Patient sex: M
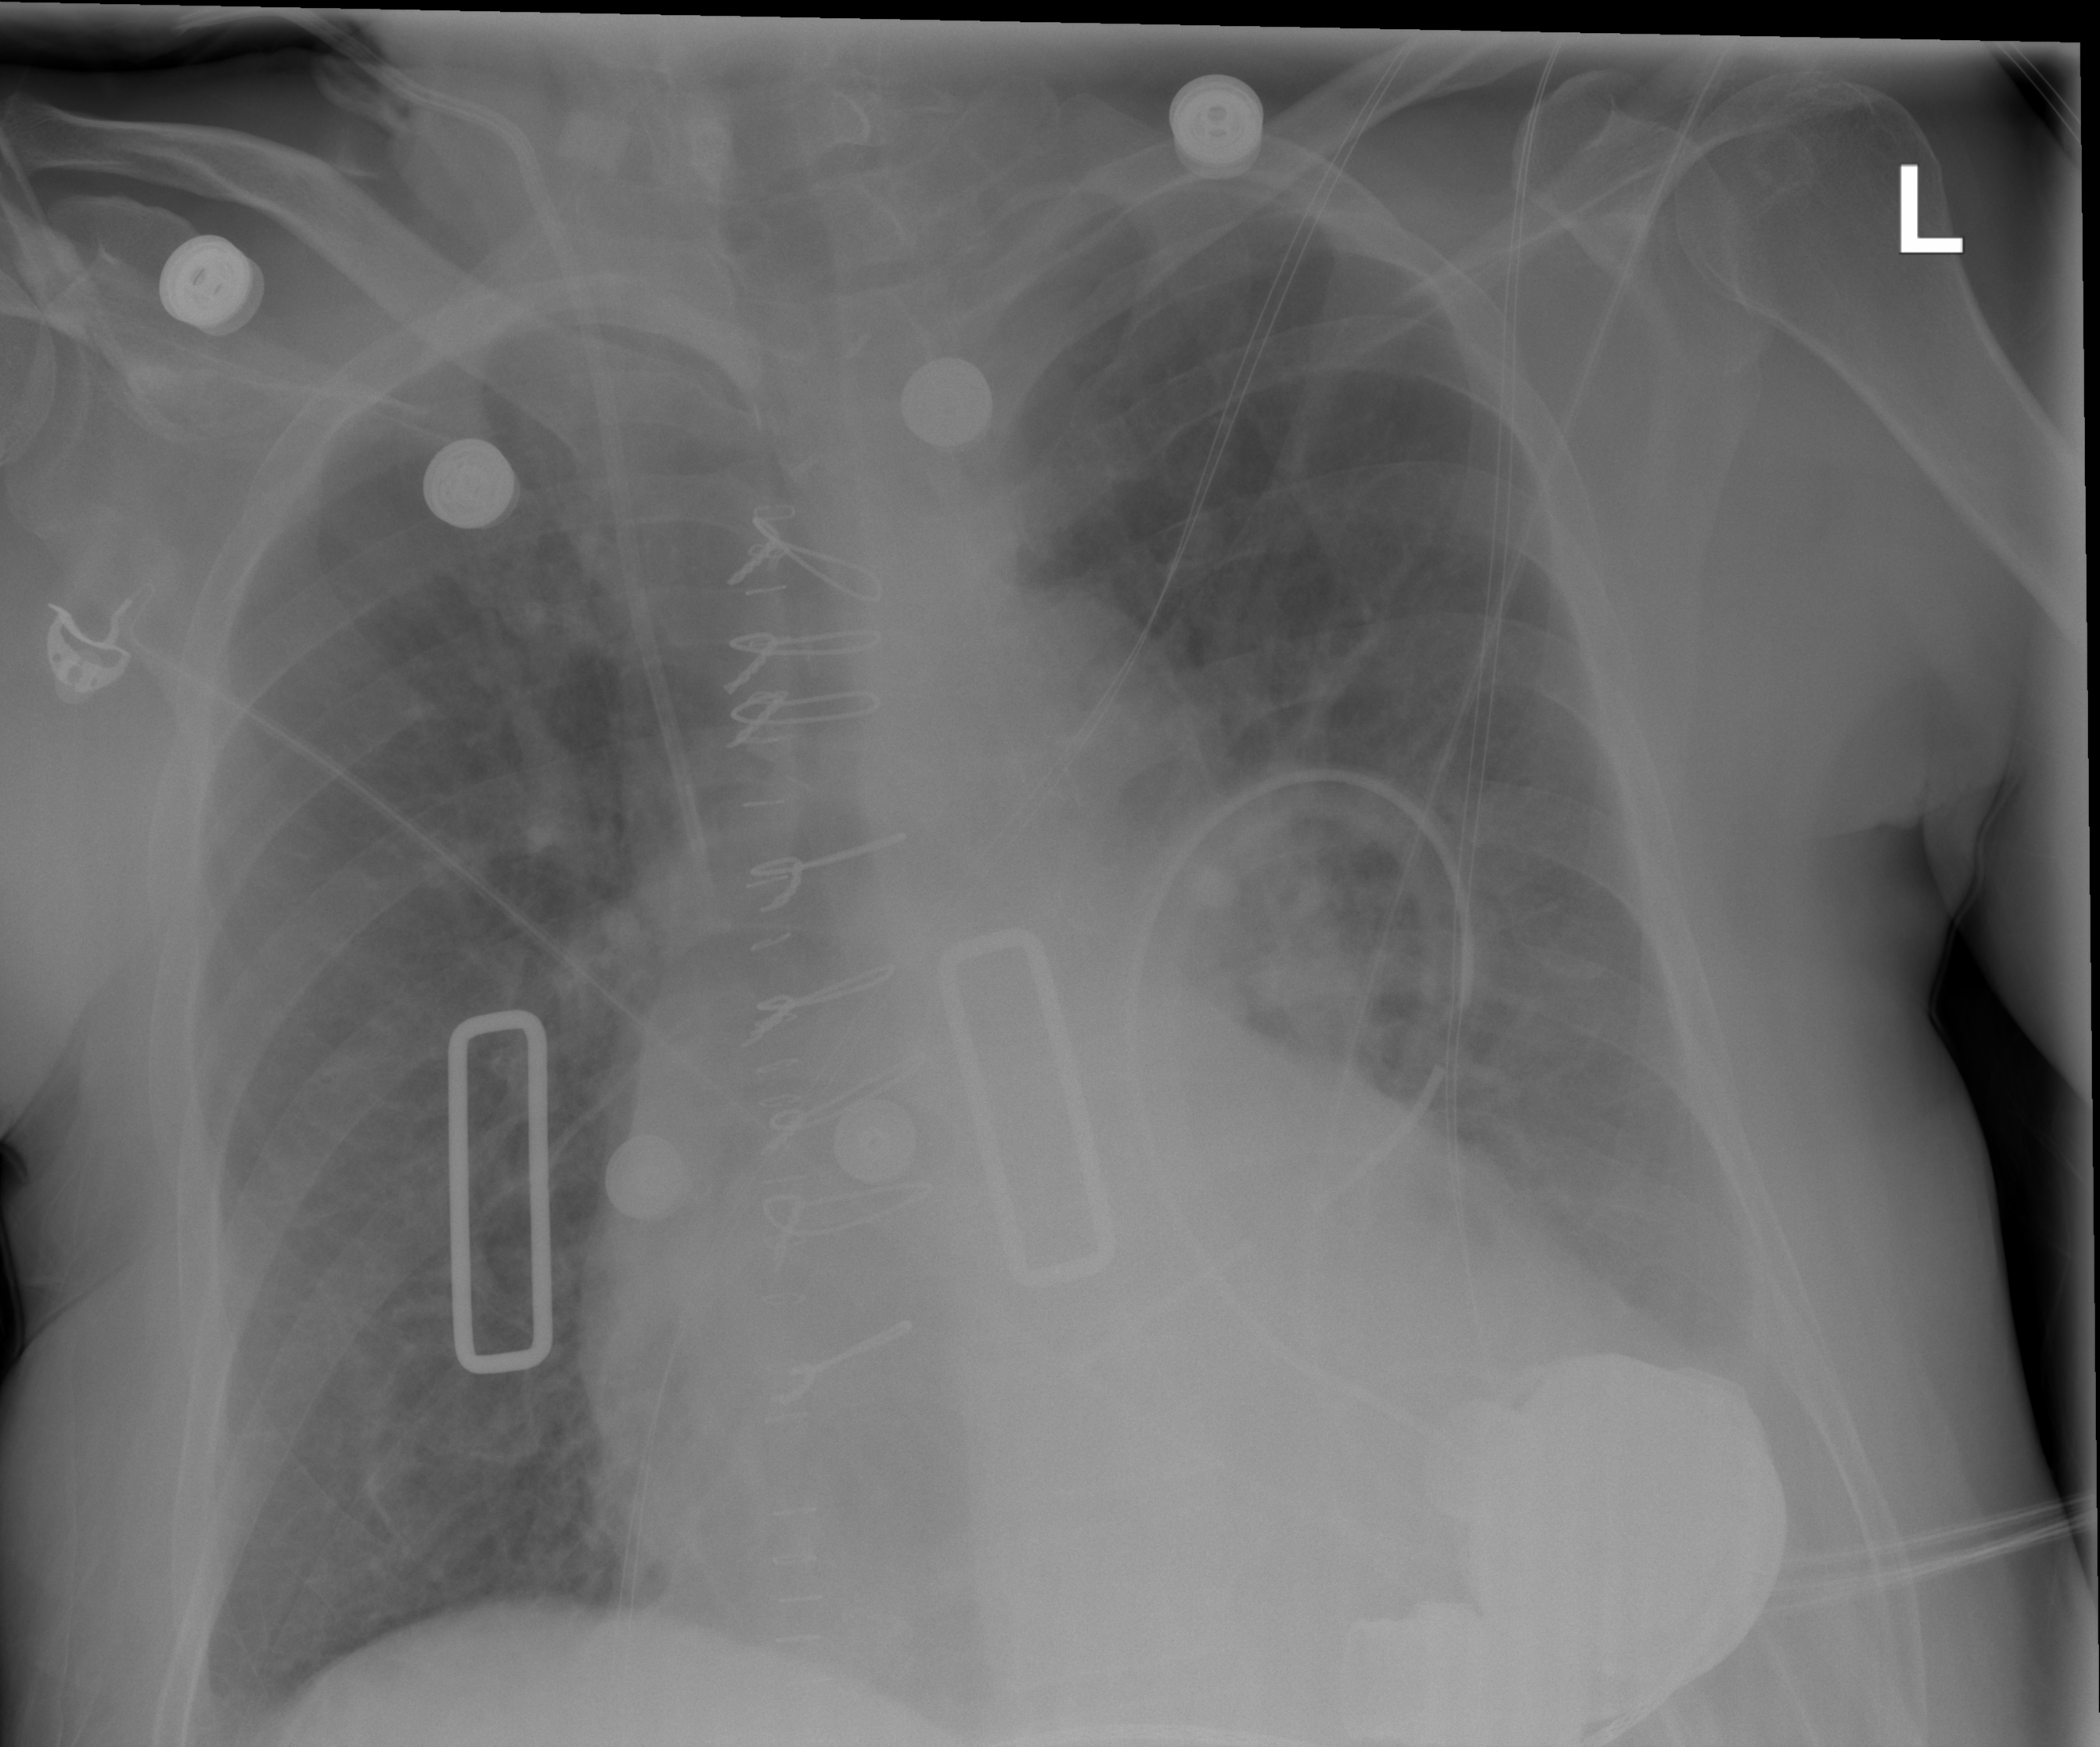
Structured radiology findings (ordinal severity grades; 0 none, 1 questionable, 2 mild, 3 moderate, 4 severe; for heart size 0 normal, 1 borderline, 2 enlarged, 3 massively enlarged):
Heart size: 2
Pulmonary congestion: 1
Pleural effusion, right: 0
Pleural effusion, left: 2
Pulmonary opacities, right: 0
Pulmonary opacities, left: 0
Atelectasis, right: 0
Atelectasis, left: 2